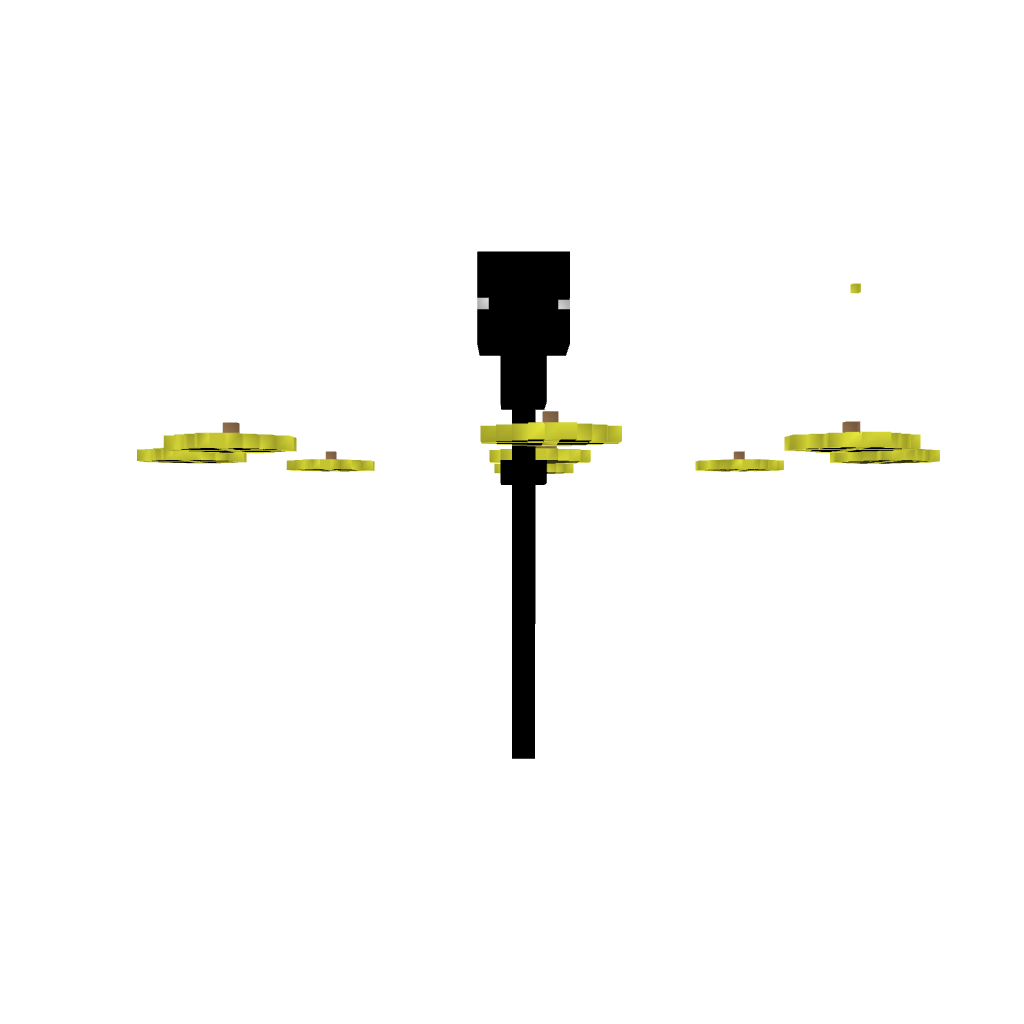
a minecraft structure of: OPenderman SkyWars scematic bad low quality